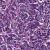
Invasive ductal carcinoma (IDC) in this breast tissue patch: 1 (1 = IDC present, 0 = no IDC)